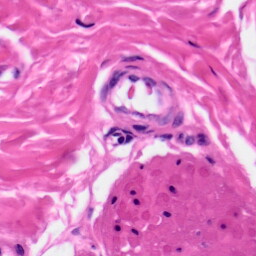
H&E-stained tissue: Skin